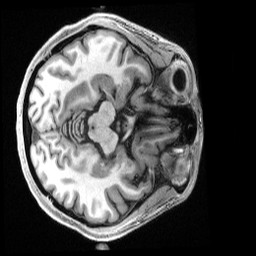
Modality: T1w
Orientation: axial
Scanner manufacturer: siemens
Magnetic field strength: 3 T
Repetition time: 2.5 s
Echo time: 0.00231 s